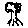
Label: tree